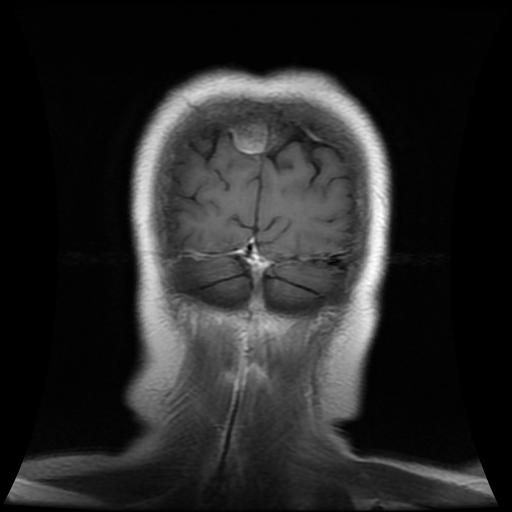
Label: meningioma